一年级 · 算术
看图, 下面的算式正确的是 ( )。

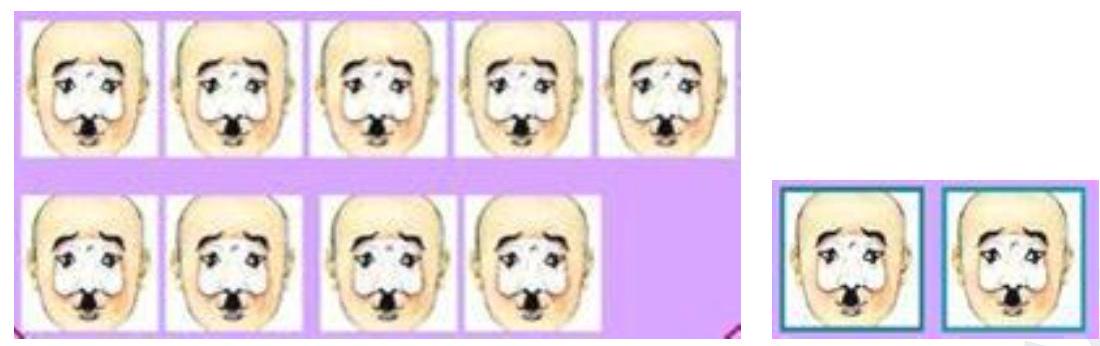
A. $9+2=11$
B. $7+2=9$
C. $9-2=7$
D. $7-2=5$
答案: A